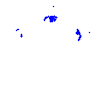
Particle: kaon